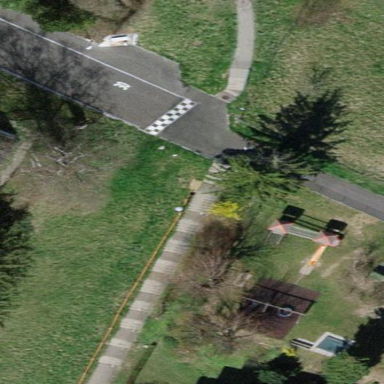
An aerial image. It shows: Playground area for leisure activities on the land.